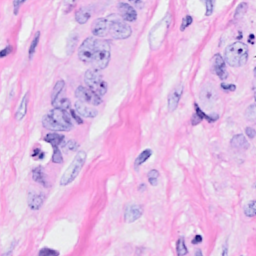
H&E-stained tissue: Breast